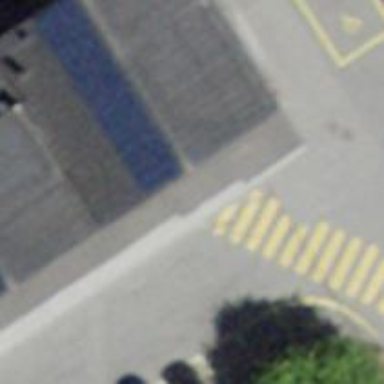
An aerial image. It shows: Raised kerb.